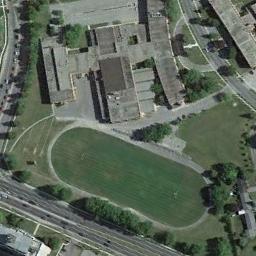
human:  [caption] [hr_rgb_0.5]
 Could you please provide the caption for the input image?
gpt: Many cars are on the road beside the ground track field .

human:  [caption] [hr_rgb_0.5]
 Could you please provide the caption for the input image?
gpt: There are many lines drawn in the track and field .

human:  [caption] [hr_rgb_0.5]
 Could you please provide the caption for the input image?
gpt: The track and field is built on the lawn, Next to the residential area and the road, Surrounded by many trees .

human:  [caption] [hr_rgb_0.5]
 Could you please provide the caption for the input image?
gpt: There are some buildings beside the ground track field with a gray track .

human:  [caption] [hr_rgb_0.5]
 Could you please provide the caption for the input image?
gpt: The ground track field is surrounded by some buildings and roads .